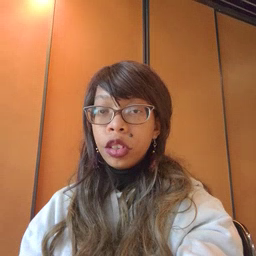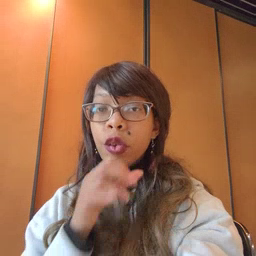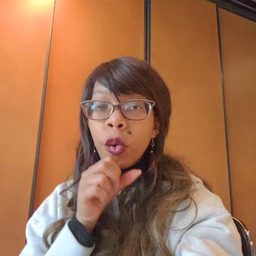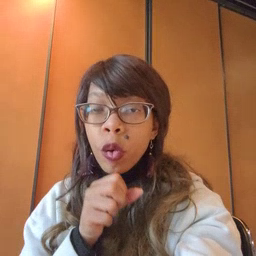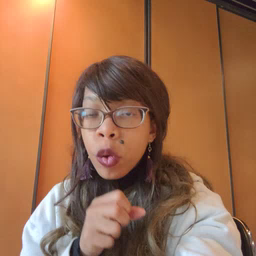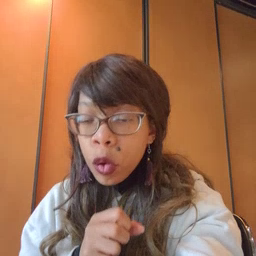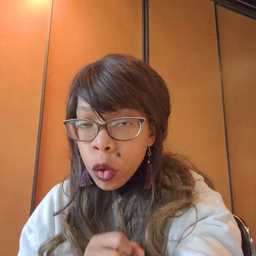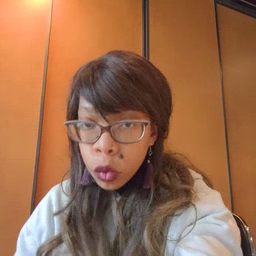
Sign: old